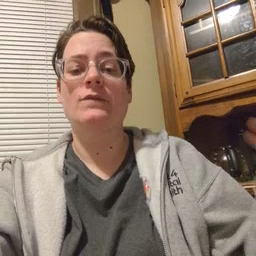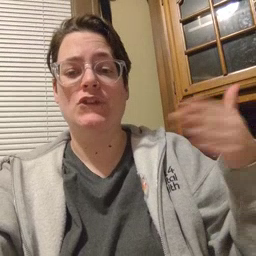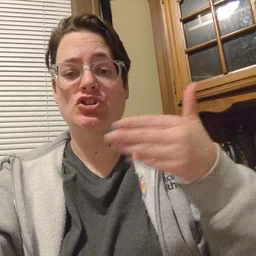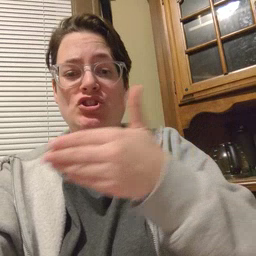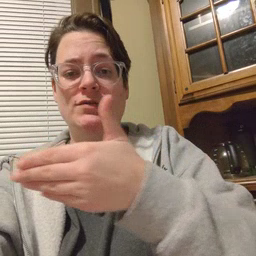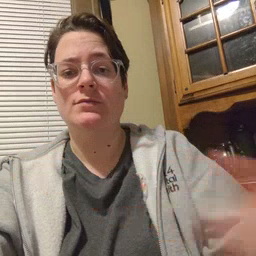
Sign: fish